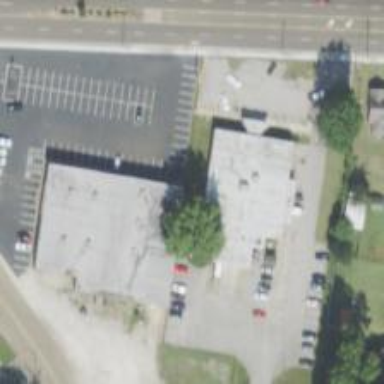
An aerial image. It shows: Post office.